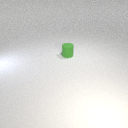
small green rubber cylinder